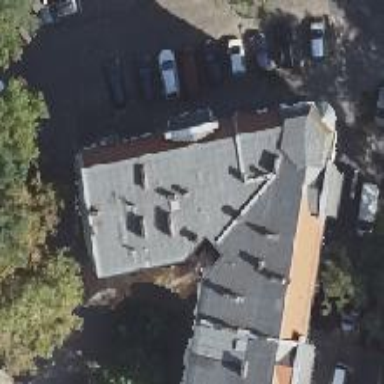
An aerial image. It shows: Building consisting of apartments with double saltbox roof shape.